Field crop: tomato
Growth stage: 1
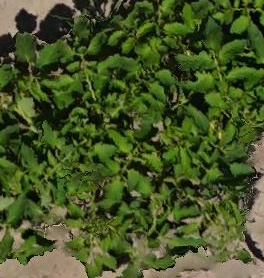
Species: tomato